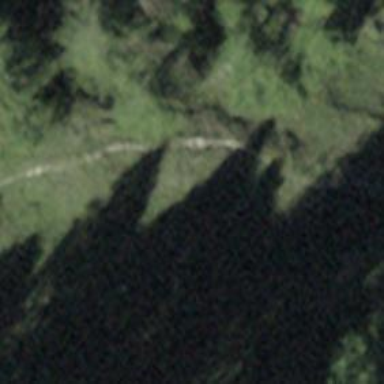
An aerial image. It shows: Path.